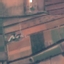
Land use / land cover: PermanentCrop